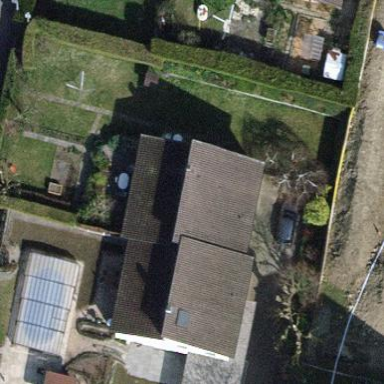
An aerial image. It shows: Semidetached house.